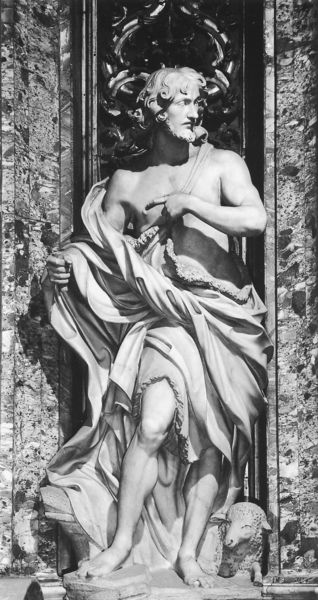
Titel: Hl. Johannes der Täufer
Künstler: Giuseppe Mazzuoli
Standort: Rom, SS. Nomi di Gesù e Maria (EU - I - Latium)
Schlagwörter: mann, nackt, umhang, sitzen, finger, marmor, profil, blick, tuch, bart, falten, halten, johannes, sockel, stein, hände, figur, gewand, locken, ohren, schultern, skulptur, statue, fell, füsse, knie, zeigen, foto, barfuss, nische, lamm, schaf, kranz, antik, heiliger, stien, haltne, e